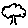
Label: tree